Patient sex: M
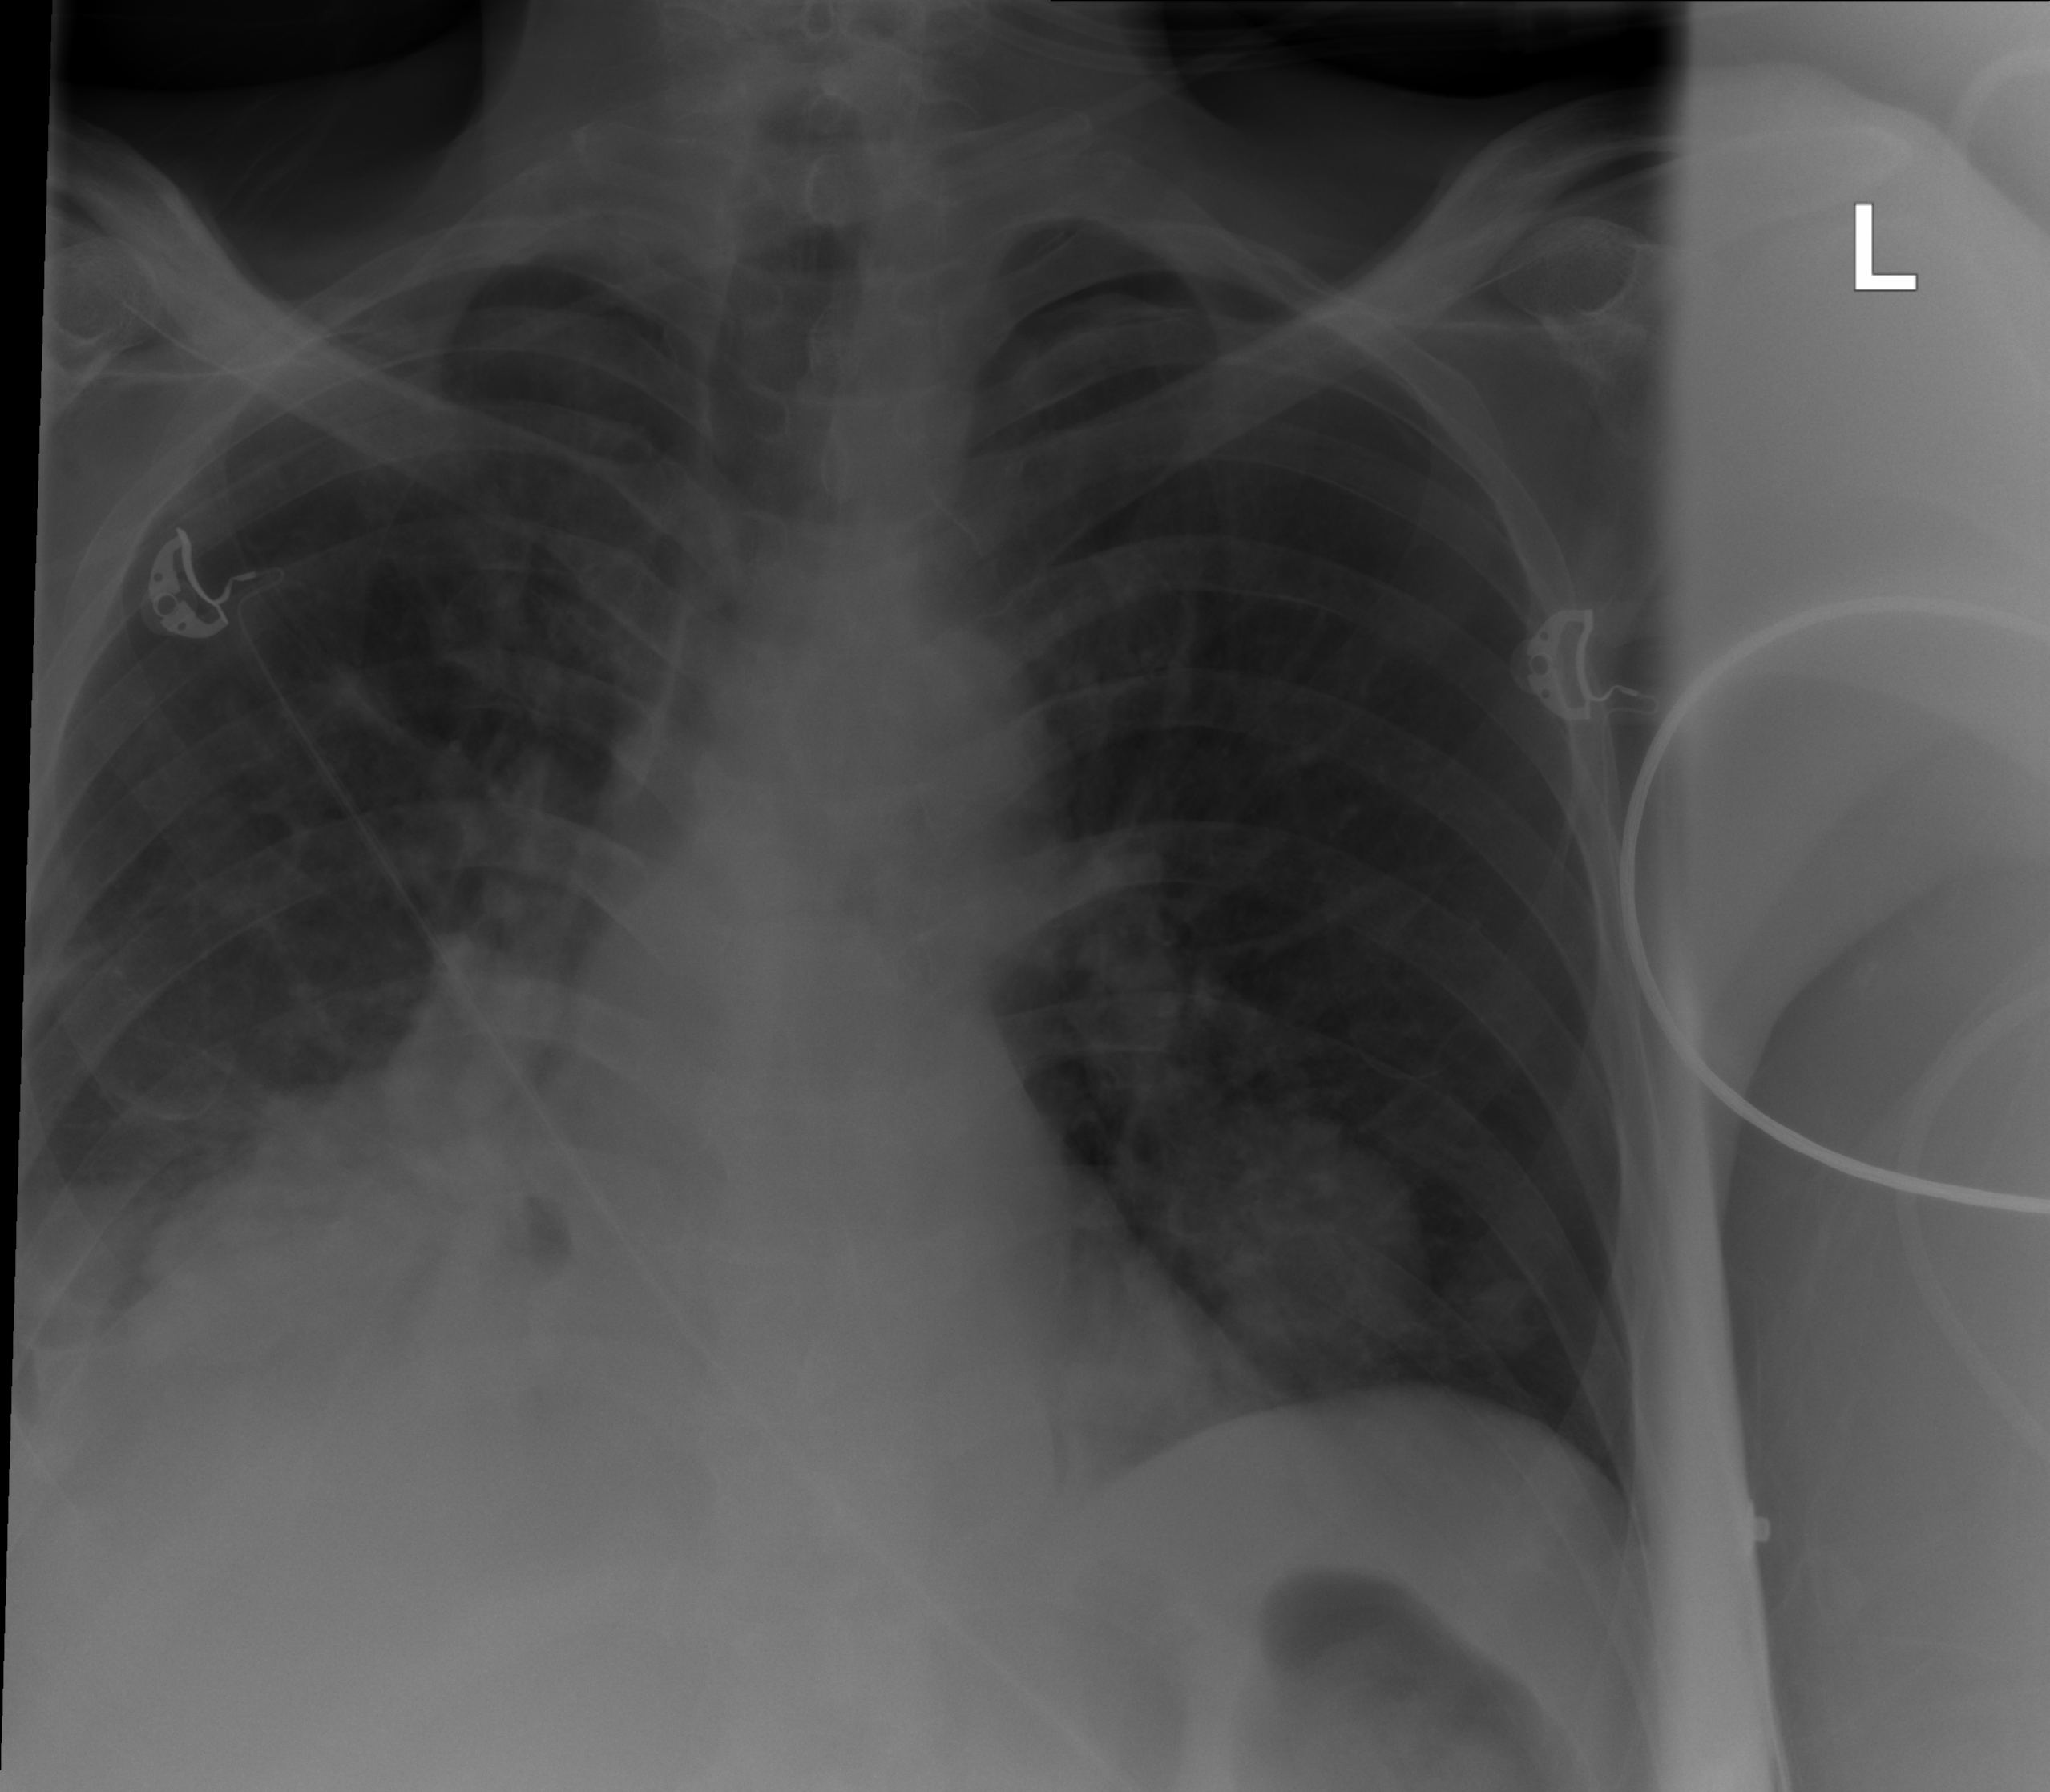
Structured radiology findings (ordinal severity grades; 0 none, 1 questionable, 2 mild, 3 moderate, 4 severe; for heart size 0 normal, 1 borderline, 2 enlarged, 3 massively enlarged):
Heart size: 0
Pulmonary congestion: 0
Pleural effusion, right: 2
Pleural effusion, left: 0
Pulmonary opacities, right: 0
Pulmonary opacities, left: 0
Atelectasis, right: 2
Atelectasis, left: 0